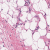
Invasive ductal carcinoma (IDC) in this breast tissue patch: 0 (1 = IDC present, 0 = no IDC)